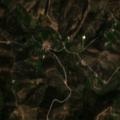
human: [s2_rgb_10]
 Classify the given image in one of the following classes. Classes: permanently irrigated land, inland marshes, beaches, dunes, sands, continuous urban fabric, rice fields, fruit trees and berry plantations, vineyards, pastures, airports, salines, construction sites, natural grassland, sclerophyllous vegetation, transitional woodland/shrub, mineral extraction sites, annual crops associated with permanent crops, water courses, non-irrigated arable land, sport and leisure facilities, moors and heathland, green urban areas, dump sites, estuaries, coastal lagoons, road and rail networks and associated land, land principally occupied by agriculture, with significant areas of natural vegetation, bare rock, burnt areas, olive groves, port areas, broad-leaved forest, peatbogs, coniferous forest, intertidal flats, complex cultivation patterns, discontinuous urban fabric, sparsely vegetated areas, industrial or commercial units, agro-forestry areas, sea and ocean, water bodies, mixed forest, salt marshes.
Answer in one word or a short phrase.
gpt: land principally occupied by agriculture, with significant areas of natural vegetation, broad-leaved forest, sclerophyllous vegetation, transitional woodland/shrub